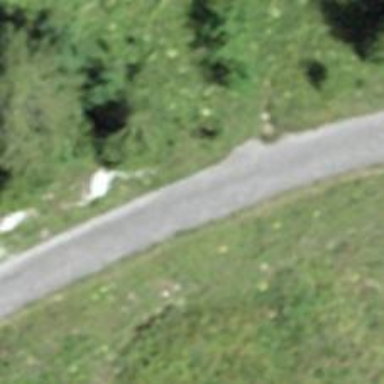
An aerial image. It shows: Well-maintained track road of grade 1.